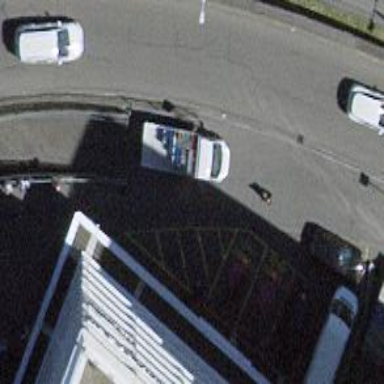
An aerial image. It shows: Asphalt footway with ramp.